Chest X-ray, AP view. Patient: 22 years old, sex M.
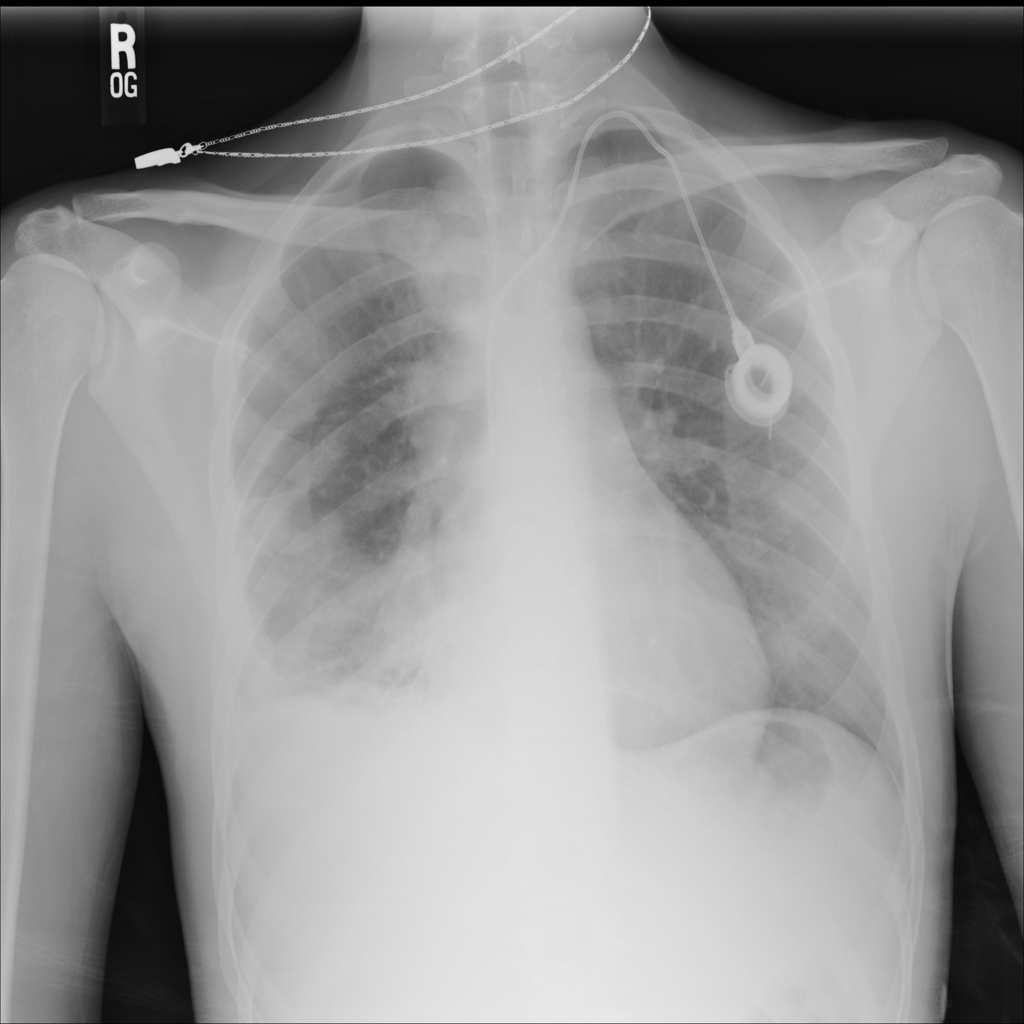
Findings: Effusion, Infiltration, Nodule, Pleural_Thickening